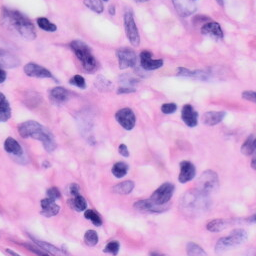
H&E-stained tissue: Skin